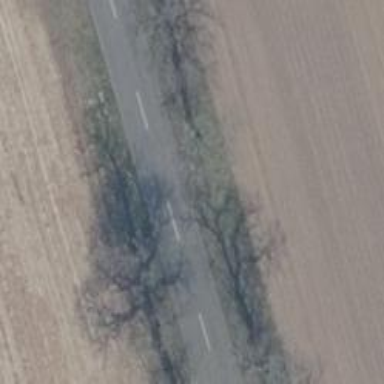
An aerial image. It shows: Row of trees in natural setting.